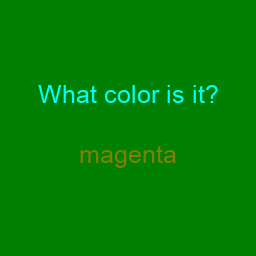
Color: olive
Color name shown: magenta
Background color: green
Question text color: cyan